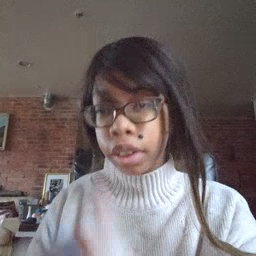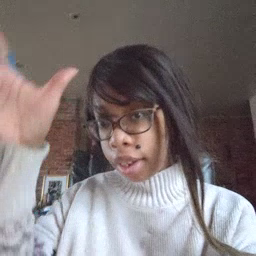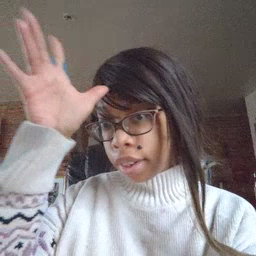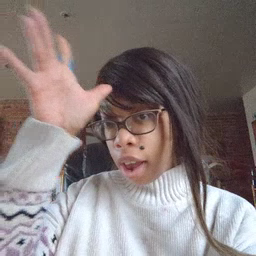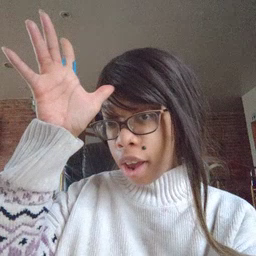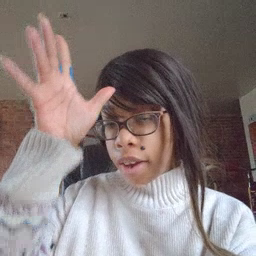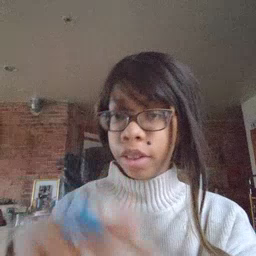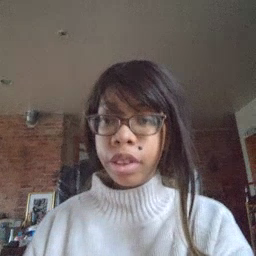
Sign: dad